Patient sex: M
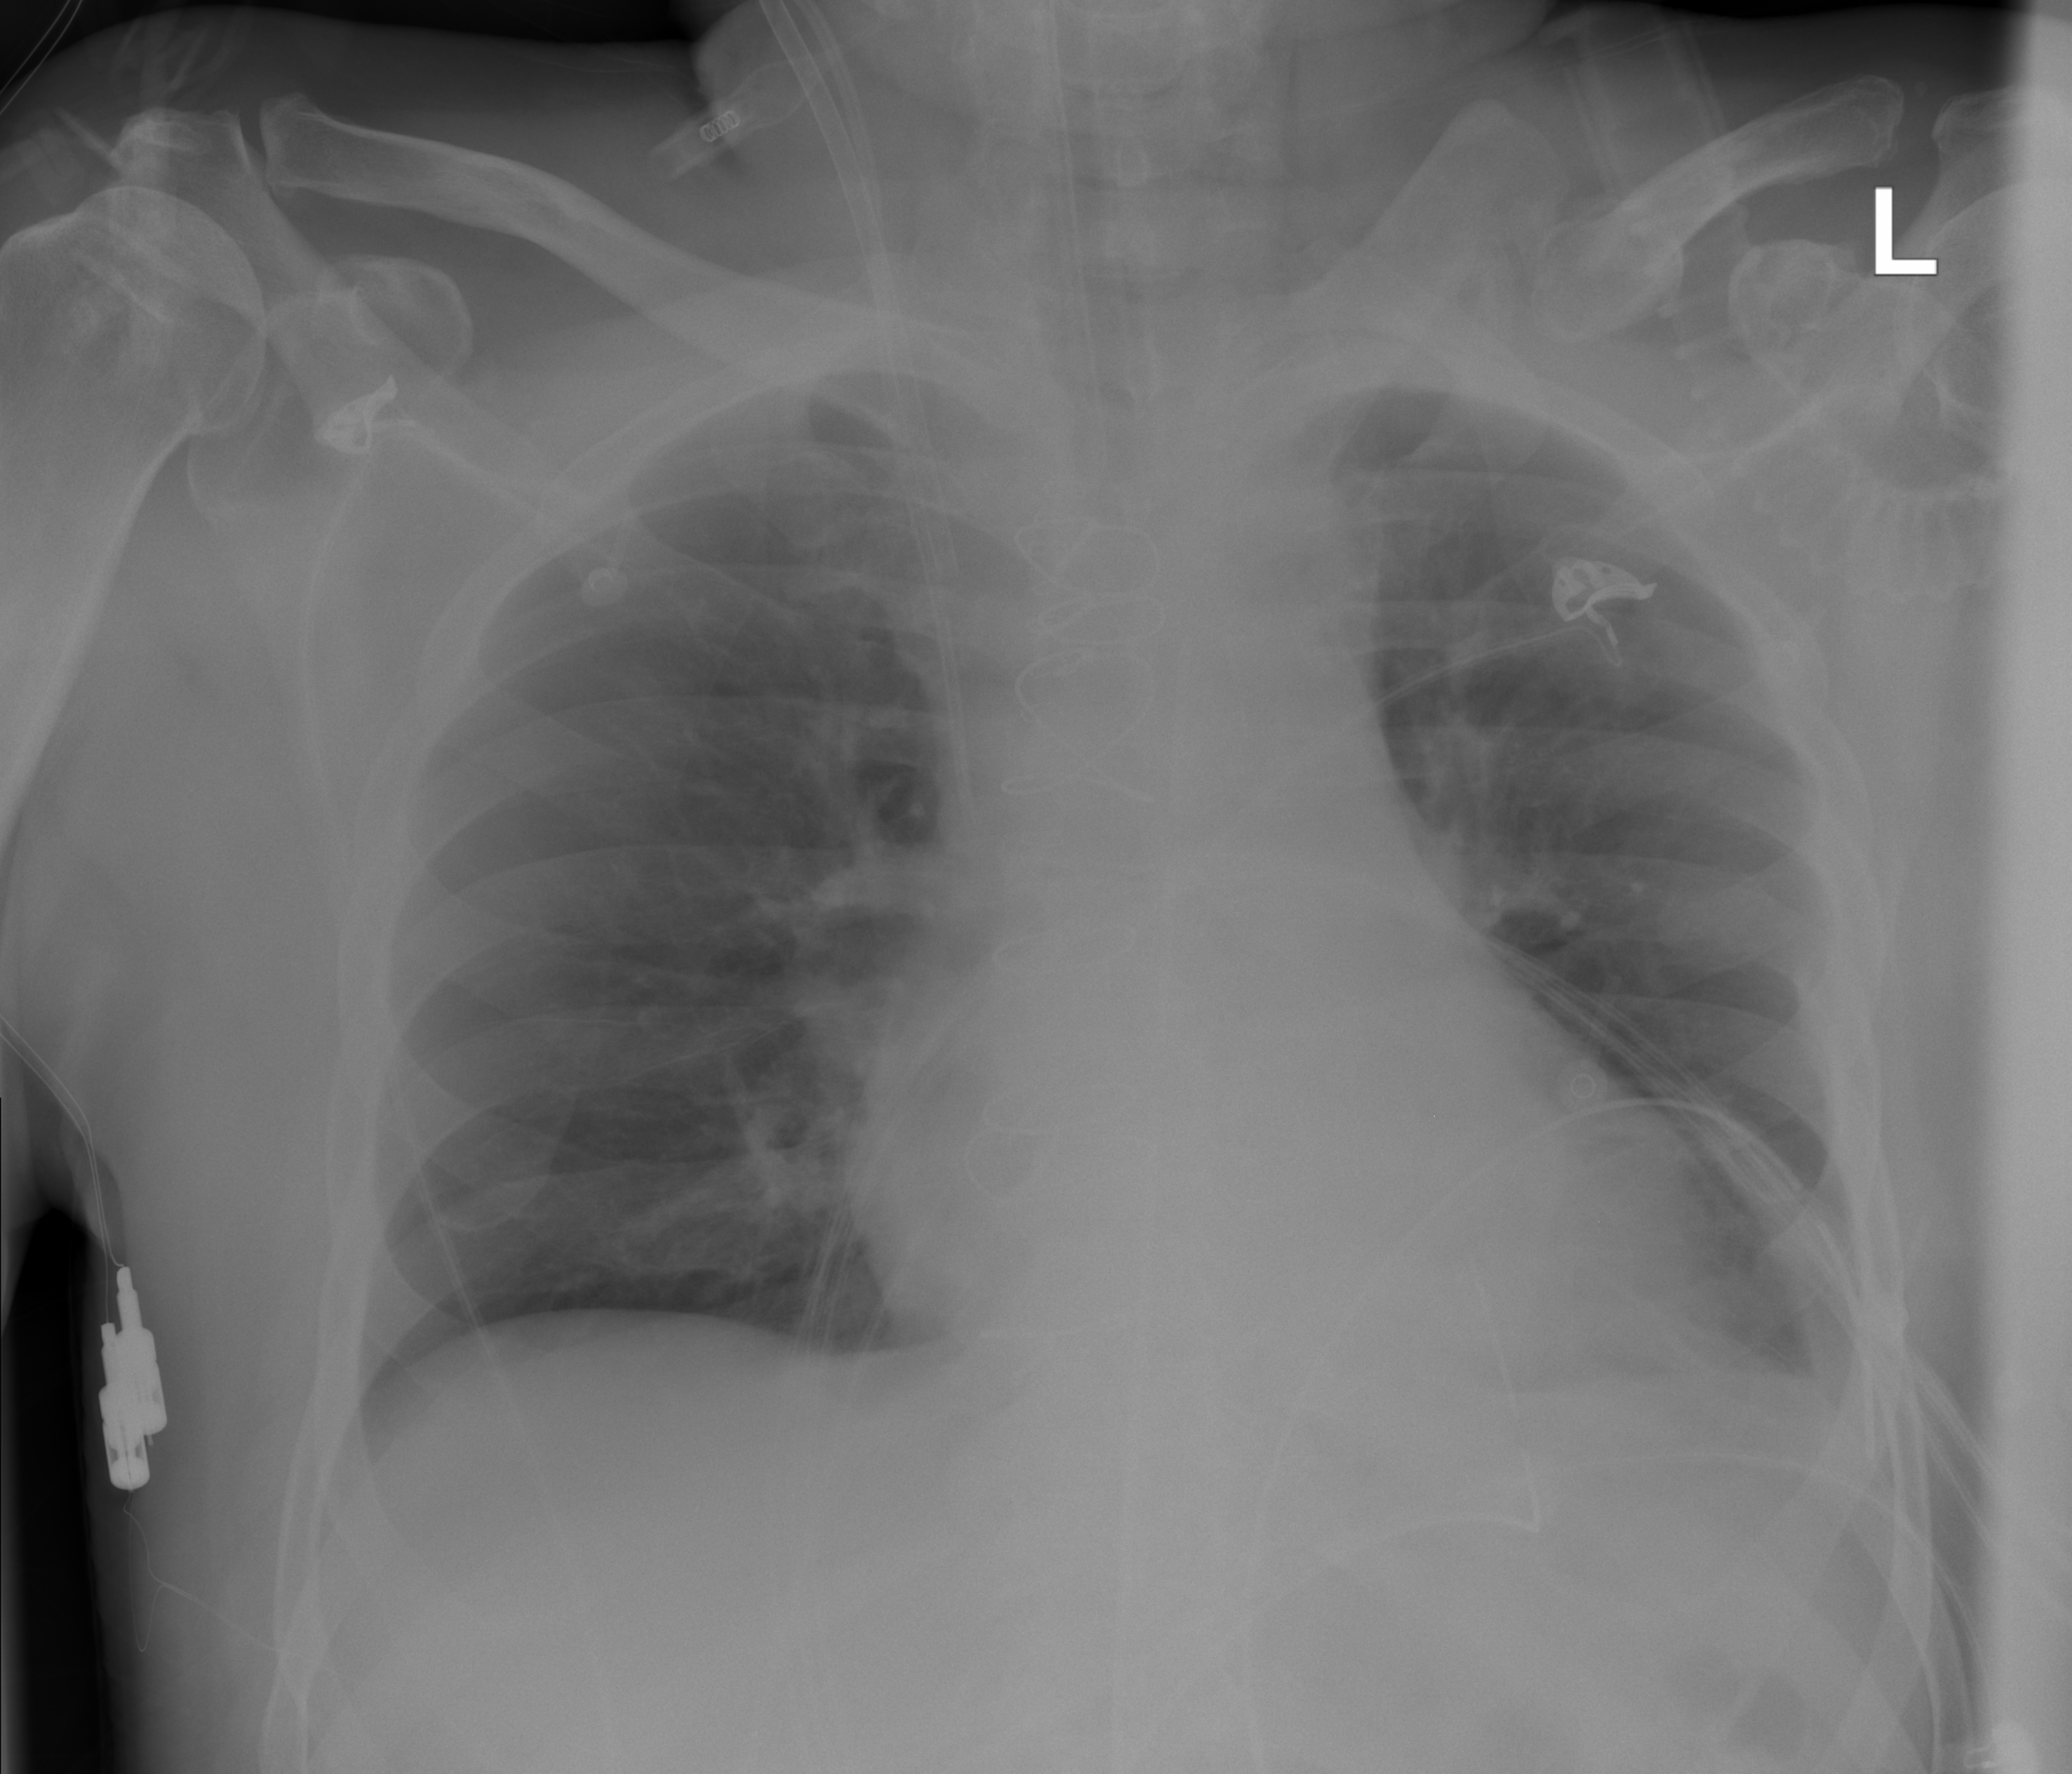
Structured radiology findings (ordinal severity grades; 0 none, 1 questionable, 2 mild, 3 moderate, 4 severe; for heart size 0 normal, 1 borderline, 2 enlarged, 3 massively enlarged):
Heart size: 1
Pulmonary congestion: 0
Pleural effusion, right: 0
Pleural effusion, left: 1
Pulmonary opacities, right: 0
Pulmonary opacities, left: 0
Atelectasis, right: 0
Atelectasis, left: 2